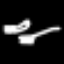
Label: fork